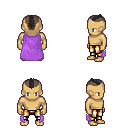
a pixel art fantasy rpg character, male body template, human, tanned skin, lavender cape, gold greaves, raven short mohawk hairstyle, four views (front, back, left, right), 2x2 character sprite sheet, small pixel art, hard edges, no anti-aliasing